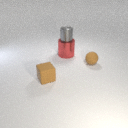
large red metal cylinder below small gray metal cylinder